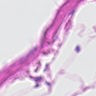
Metastatic tissue present: no